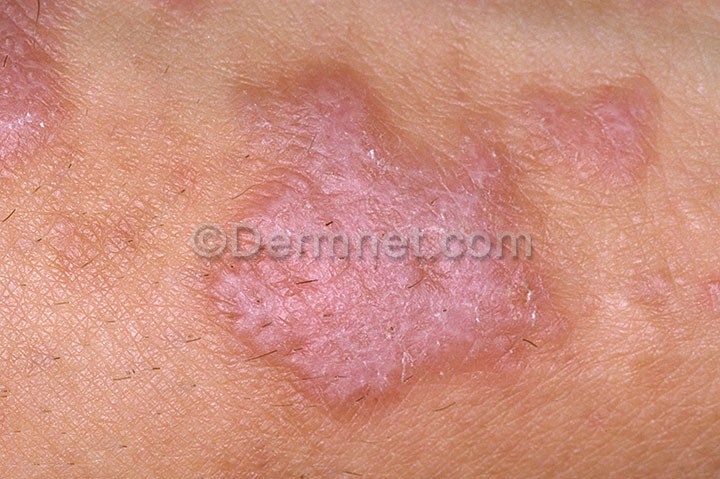
Disease: Nail Fungus and other Nail Disease